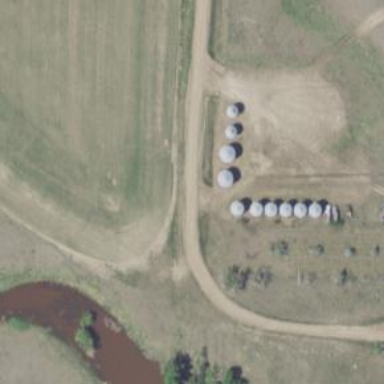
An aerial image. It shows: Silo.